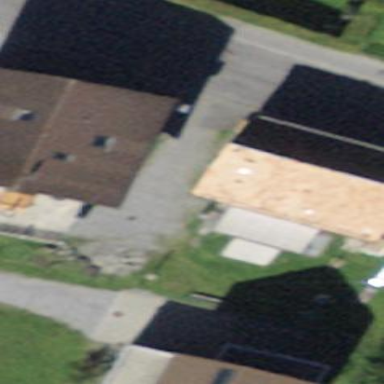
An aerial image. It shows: Shed building.